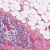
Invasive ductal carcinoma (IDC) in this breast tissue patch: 0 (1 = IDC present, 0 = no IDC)